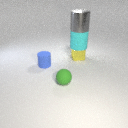
small yellow metal cube below large cyan rubber cylinder